Question: Is it possible to make a floating (its always there even if you scroll down) custom toolbar on top of every page in with following buttons/functions: '"home page"', '"previous page"', '"next page"', '"reload page"', '"search"'?
Something a bit like this:

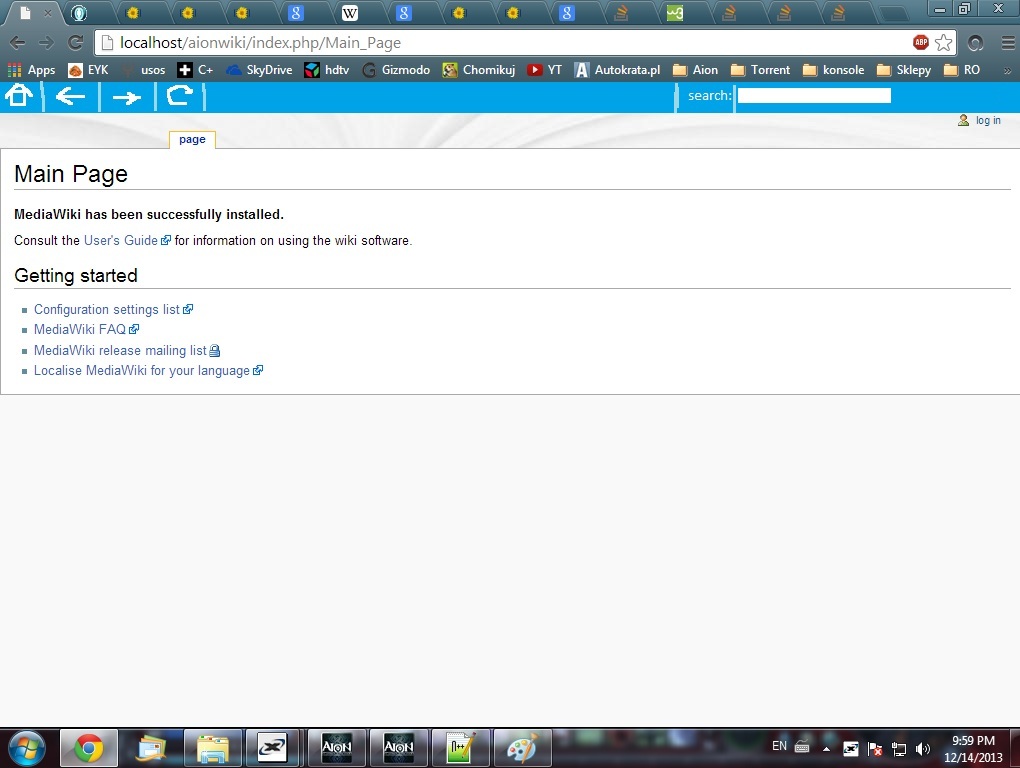
Answer: Yes, this is possible.
I'm going to assume that you know how to design the HTML and CSS code for such a toolbar yourself, and you're only interested in adding it to the MediaWiki skin. For that, you have several options.
- Probably the simplest method would be to edit the skin template file (e.g. skins/MonoBook.php or skins/Vector.php) for your wiki's default skin and just add the appropriate HTML / PHP code there. You can also examine these files for code examples. For more information on customizing MediaWiki skins, see the <URL> and style it in your site CSS to look like the toolbar you want. MediaWiki's own page tabs and top user links are implemented that way, so it's certainly possible. This would also allow you to move the standard sidebar search box to your new toolbar.
For the specific elements you want in your toolbar, most of the relevant methods should be in the <URL> classes. Of course, for the "next" / "previous" page links, you'd first have to decide just what you want those links to ; MediaWiki does not feature such a concept by default.